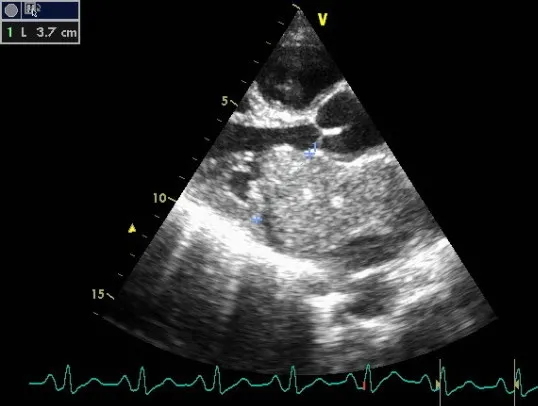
Transthoracic echocardiography long-axis view shows a giant left atrial myxoma fills almost the entire left atrium.
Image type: radiology (ultrasound)